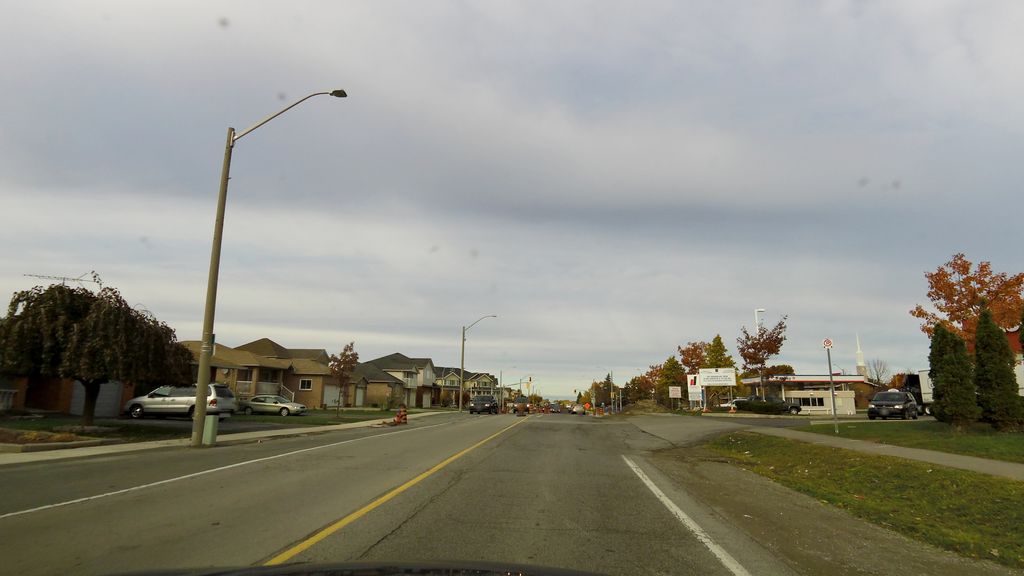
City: hamilton